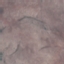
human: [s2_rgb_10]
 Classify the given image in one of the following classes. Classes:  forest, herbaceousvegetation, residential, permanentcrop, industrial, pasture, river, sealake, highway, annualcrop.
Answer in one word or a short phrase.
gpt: HerbaceousVegetation